Field crop: tomato
Growth stage: 1
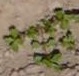
Species: portulaca